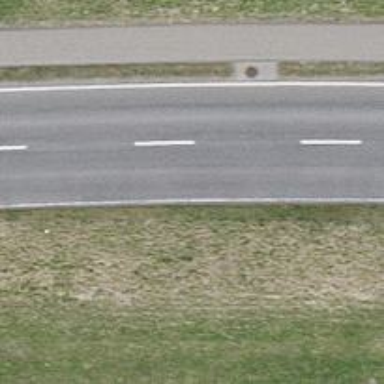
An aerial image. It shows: Primary highway with track for cycling on the right side.